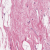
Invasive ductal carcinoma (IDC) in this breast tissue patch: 0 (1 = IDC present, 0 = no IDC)